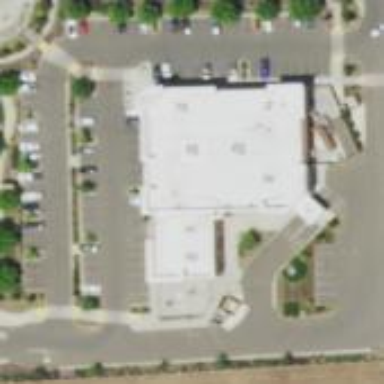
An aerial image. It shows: Retail area.